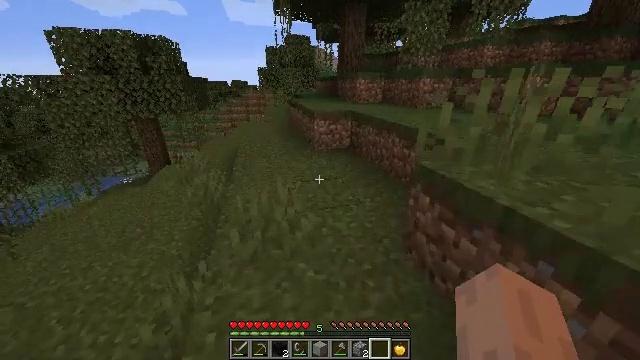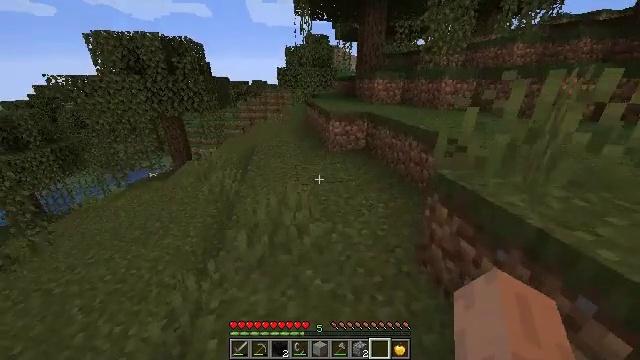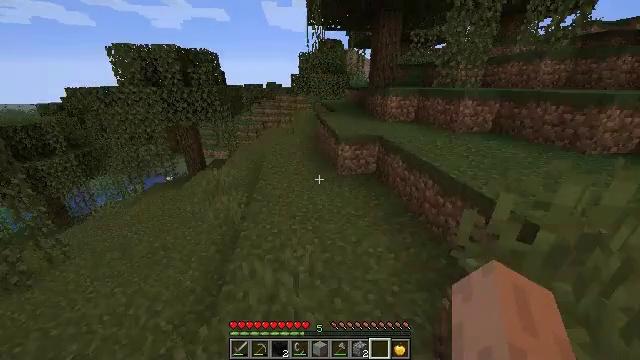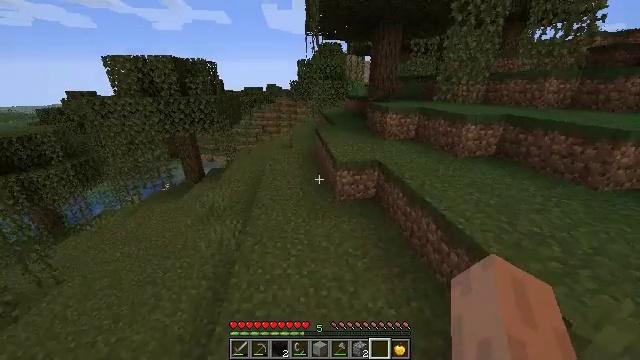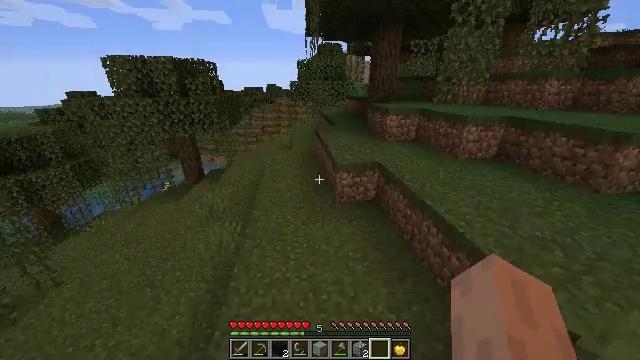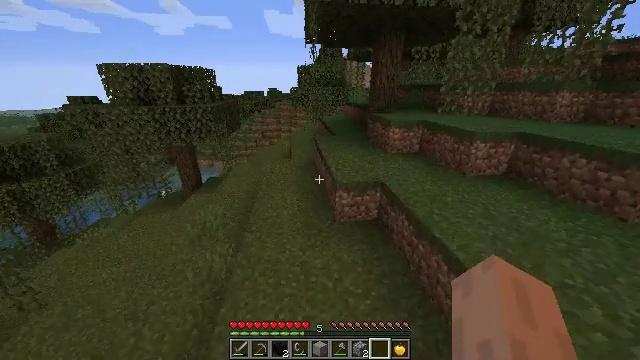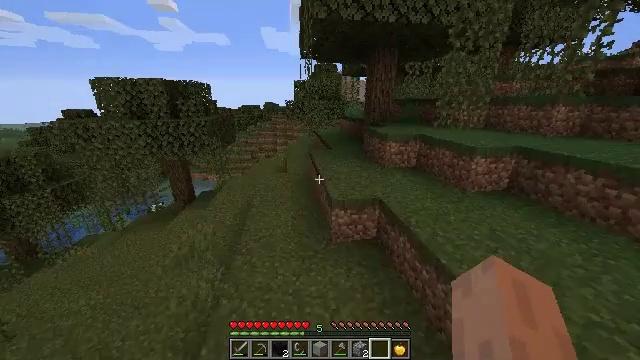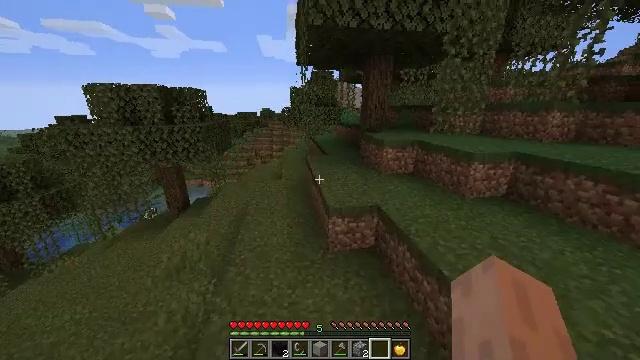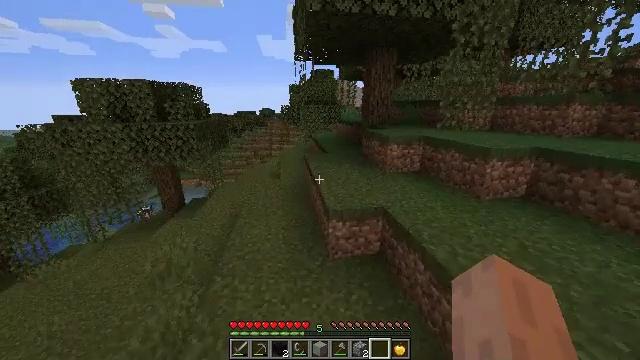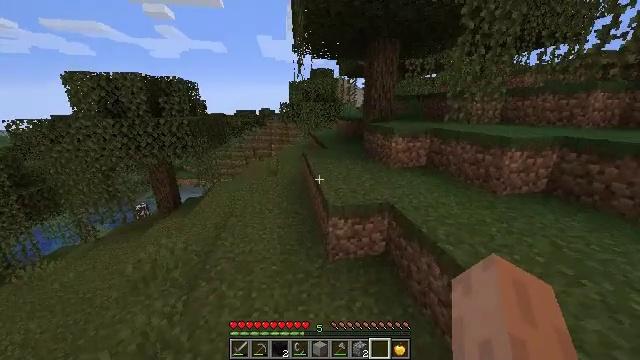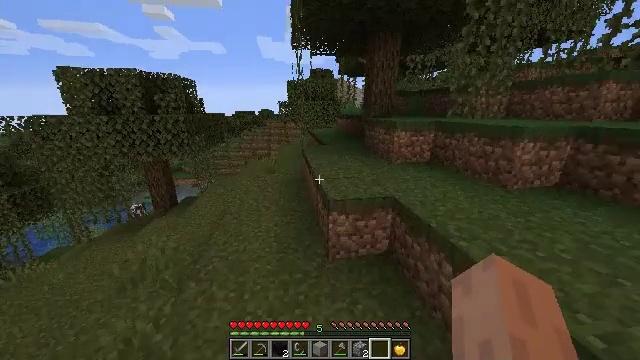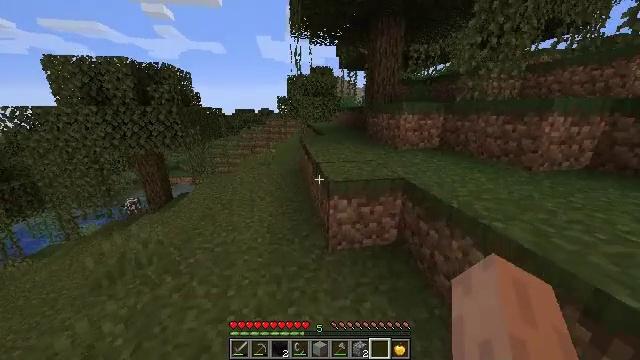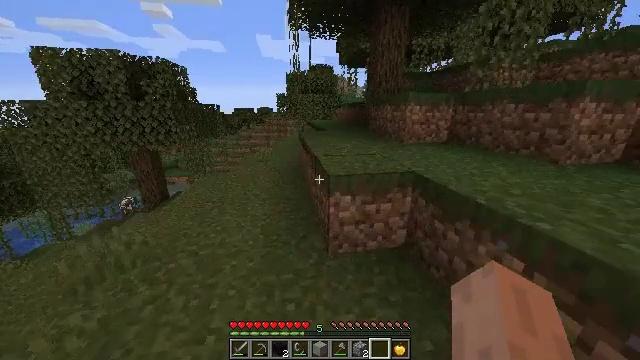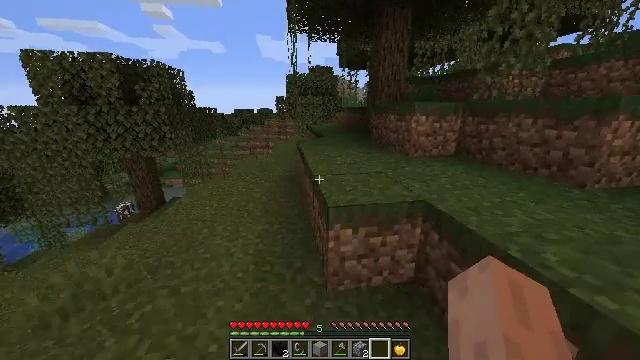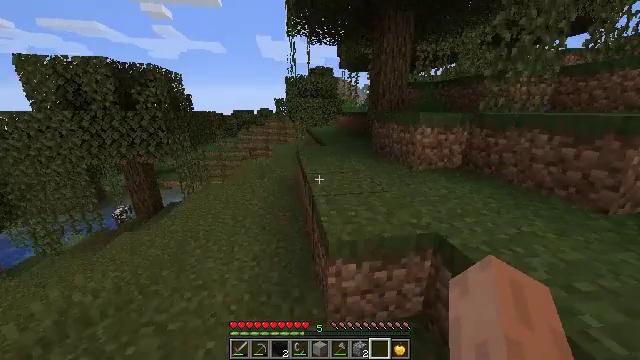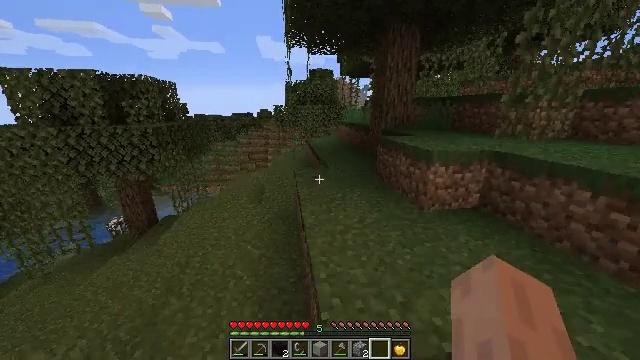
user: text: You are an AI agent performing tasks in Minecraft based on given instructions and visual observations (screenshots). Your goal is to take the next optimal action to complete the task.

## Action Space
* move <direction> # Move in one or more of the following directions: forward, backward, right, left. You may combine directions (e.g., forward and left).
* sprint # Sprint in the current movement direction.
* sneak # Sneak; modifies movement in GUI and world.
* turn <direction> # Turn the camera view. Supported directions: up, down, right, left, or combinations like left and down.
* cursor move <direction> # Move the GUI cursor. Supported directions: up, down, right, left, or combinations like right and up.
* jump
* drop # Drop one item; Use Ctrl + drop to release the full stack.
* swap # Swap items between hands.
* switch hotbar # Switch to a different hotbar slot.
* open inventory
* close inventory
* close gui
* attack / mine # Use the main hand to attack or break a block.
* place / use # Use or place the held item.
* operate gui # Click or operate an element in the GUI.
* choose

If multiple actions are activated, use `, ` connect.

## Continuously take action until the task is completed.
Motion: motion action
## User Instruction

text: Hunt animals.
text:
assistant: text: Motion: move forward, sprint, turn left, jump
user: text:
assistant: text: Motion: move forward, sprint, turn left, jump
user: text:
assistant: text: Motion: move forward, sprint, jump
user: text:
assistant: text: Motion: move forward, sprint, jump
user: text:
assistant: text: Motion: move forward, sprint, jump
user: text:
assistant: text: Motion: move forward, sprint, turn right and up, jump
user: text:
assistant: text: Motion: move forward, sprint, turn up, jump
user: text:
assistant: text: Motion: move forward, sprint, jump
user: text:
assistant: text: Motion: move forward, sprint, jump
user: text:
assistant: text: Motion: move forward, sprint, jump
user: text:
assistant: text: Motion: move forward, sprint, jump
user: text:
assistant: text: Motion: move forward, sprint, jump
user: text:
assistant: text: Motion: move forward, sprint, jump
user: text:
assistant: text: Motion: move forward, sprint
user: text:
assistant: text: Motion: move forward, sprint
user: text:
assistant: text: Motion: move forward, sprint, jump
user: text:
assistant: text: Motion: move forward, sprint, jump
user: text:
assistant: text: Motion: move forward, sprint, jump
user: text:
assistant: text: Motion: move forward, sprint, jump
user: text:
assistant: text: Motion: move forward, sprint, turn right, jump
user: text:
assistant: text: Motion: move forward, sprint, jump
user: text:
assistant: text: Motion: move forward, sprint, jump
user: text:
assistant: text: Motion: move forward, sprint, jump
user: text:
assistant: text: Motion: move forward, sprint, jump
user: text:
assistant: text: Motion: move forward, sprint, jump
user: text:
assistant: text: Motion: move forward, sprint, jump
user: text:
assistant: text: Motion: move forward, sprint, jump
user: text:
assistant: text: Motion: move forward, sprint, jump
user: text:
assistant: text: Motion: move forward, sprint, jump
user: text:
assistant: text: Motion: move forward, sprint, jump